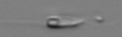
Label: flagellate_morphotype3